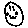
Label: smiley face